Question: First my code
'''
XDocument USshardStatus = XDocument.Load("http://status.riftgame.com/na-status.xml");
XDocument EuropeShardStatus = XDocument.Load("http://status.riftgame.com/eu-status.xml");
List<IEnumerable<XAttribute>> USRiftShard = new List<IEnumerable<XAttribute>>();
//Attributes contains values from "online" node, there is 7 elements
USRiftShard.Add(USshardStatus.Descendants("shard").Attributes("online"));
USRiftShard.Add(USshardStatus.Descendants("shard").Attributes("name"));
USRiftShard.Add(USshardStatus.Descendants("shard").Attributes("locked"));
USRiftShard.Add(USshardStatus.Descendants("shard").Attributes("population"));
USRiftShard.Add(USshardStatus.Descendants("shard").Attributes("queued"));
USRiftShard.Add(USshardStatus.Descendants("shard").Attributes("language"));
USRiftShard.Add(USshardStatus.Descendants("shard").Attributes("pvp"));
USRiftShard.Add(USshardStatus.Descendants("shard").Attributes("rp"));
USRiftShard.Add(USshardStatus.Descendants("shard").Attributes("recommend"));
USRiftShard.Add(USshardStatus.Descendants("shard").Attributes("initialCreationRestriction"));
List<IEnumerable<XAttribute>> EuropeRiftShard = new List<IEnumerable<XAttribute>();
EuropeRiftShard.Add(EuropeShardStatus.Descendants("shard").Attributes("online"));
EuropeRiftShard.Add(EuropeShardStatus.Descendants("shard").Attributes("name"));
EuropeRiftShard.Add(EuropeShardStatus.Descendants("shard").Attributes("locked"));
EuropeRiftShard.Add(EuropeShardStatus.Descendants("shard").Attributes("population"));
EuropeRiftShard.Add(EuropeShardStatus.Descendants("shard").Attributes("queued"));
EuropeRiftShard.Add(EuropeShardStatus.Descendants("shard").Attributes("language"));
EuropeRiftShard.Add(EuropeShardStatus.Descendants("shard").Attributes("pvp"));
EuropeRiftShard.Add(EuropeShardStatus.Descendants("shard").Attributes("rp"));
EuropeRiftShard.Add(EuropeShardStatus.Descendants("shard").Attributes("recommend"));
EuropeRiftShard.Add(EuropeShardStatus.Descendants("shard").Attributes("initialCreationRestriction"));
foreach (IEnumerable<XAttribute> statusUS in USRiftShard)
{
foreach (XAttribute xatrib in statusUS)
{
lvNorthAmericaShard.Items.Add(xatrib.Value);
}
}
foreach (IEnumerable<XAttribute> statusEU in EuropeRiftShard)
{
foreach (XAttribute xAttribute in statusEU)
{
lvEuropeShard.Items.Add(xAttribute.Value);
}
}
'''
Now the question, how do i construct LINQ query so i can display values from XAttribute elements in listview, the way i have it right now works, but it is displaying only in first column. It should display "online" node in status column, "name" in Shard name column, "type" in Server type column etc.
Can anybody give me advice?

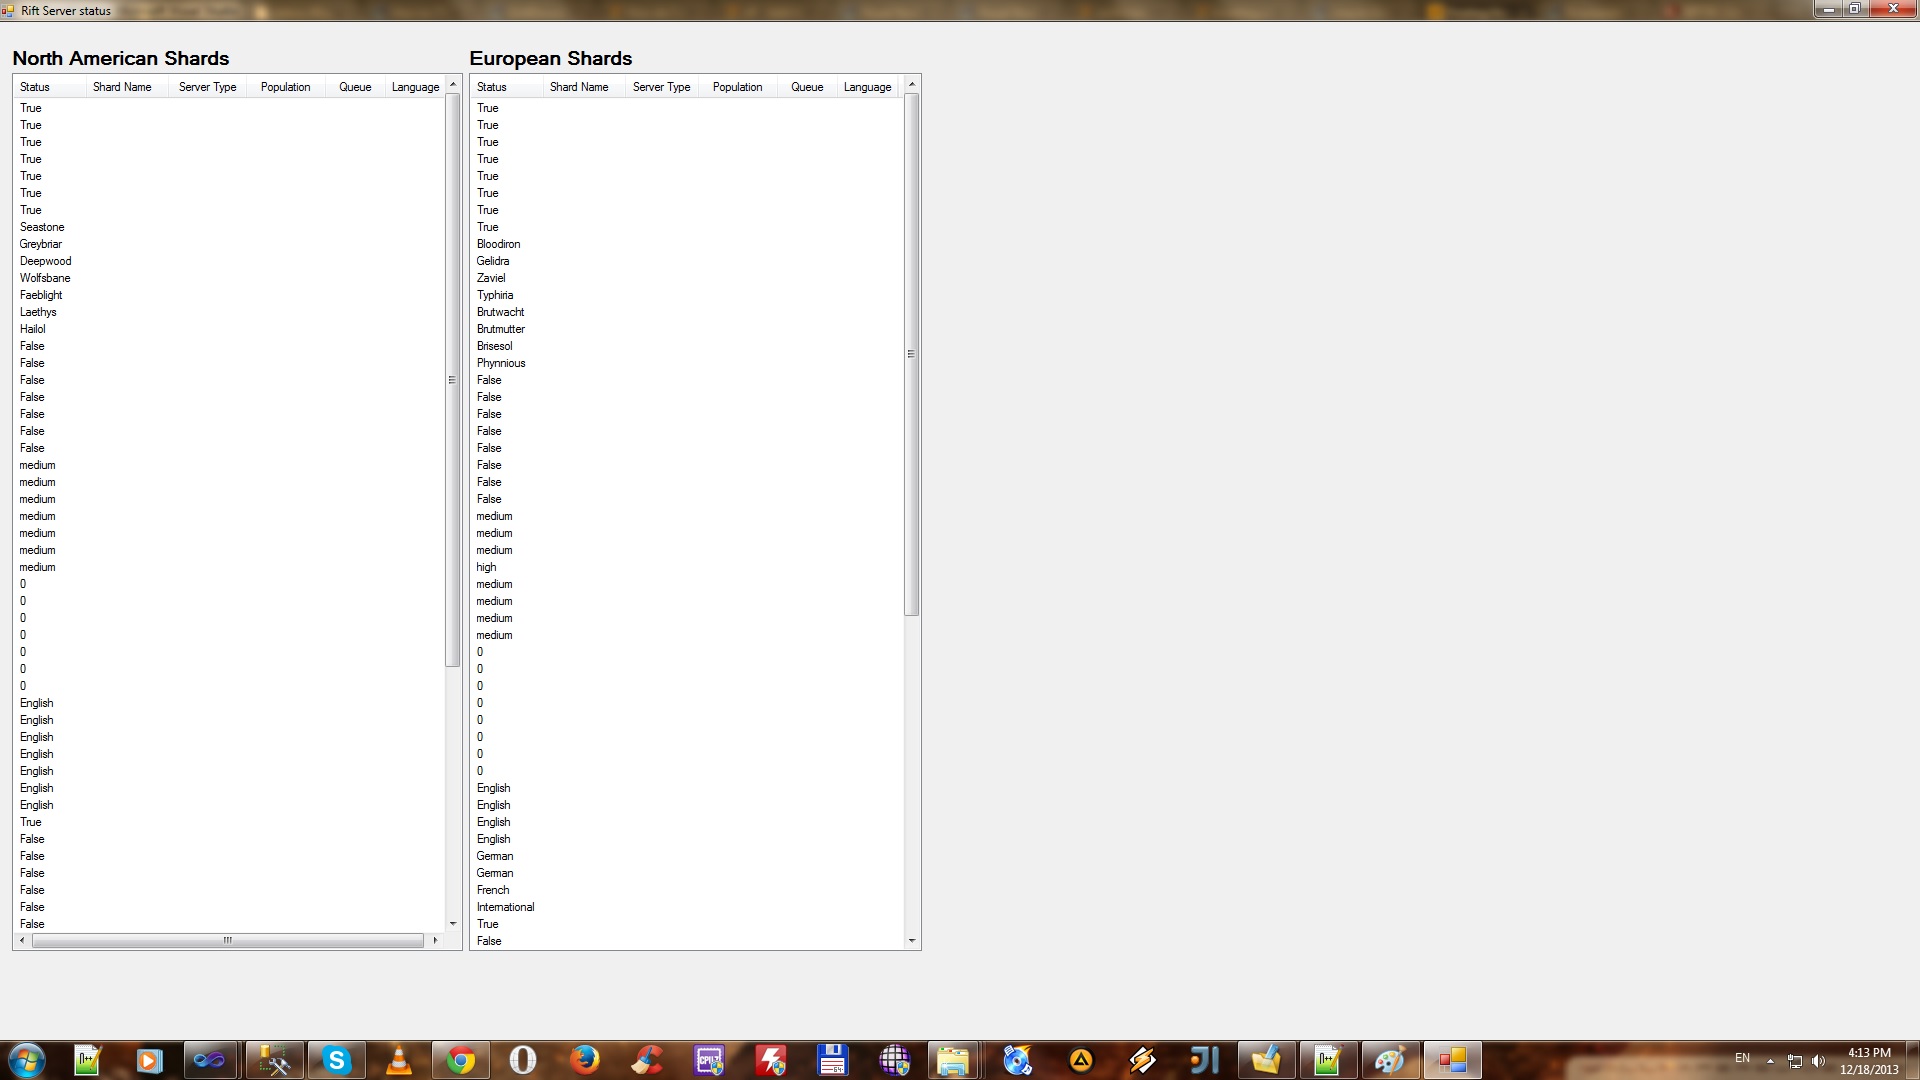
Answer: I think you need something like this
'''
XDocument USshardStatus = XDocument.Load("http://status.riftgame.com/na-status.xml");
var items = from node in USshardStatus.Descendants("shard")
select new ListViewItem(new string[] {
//select attributes what you need
node.Attribute("online").Value,
node.Attribute("name").Value,
node.Attribute("locked").Value,
node.Attribute("population").Value,
node.Attribute("queued").Value,
})).ToArray();
lvNorthAmericaShard.Items.AddRange(items);
'''
or move this to function like this
'''
private ListViewItem[] GetItems(string url, params string[] attrNames)
{
return (from node in XDocument.Load(url).Descendants("shard")
select new ListViewItem(
attrNames.Select(attr=>node.Attribute(attr).Value).ToArray()
)).ToArray();
}
'''
and use it like
'''
lvNorthAmericaShard.Items.AddRange(GetItems("http://status.riftgame.com/na-status.xml",
"online",
"name",
"locked",
"population",
"queued",
"language"));
'''